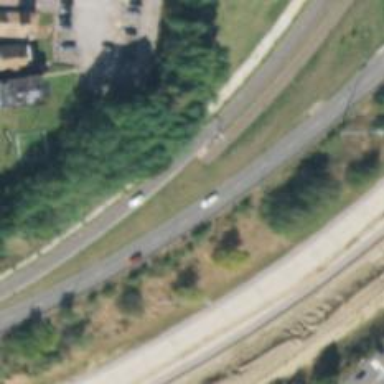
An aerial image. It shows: Crossing on cycleway.